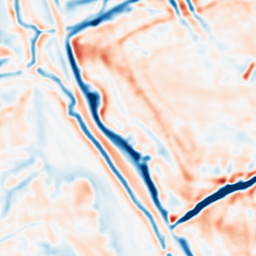
Category: multiscale
Decomposition family: dog_multiscale
Decomposition parameters: sigma_ratio: 1.4
n_scales: 3
base_sigma: 2
Upsampling method: linear_exact
Upsampling parameters: scale: 4
Upsampling scale: 4